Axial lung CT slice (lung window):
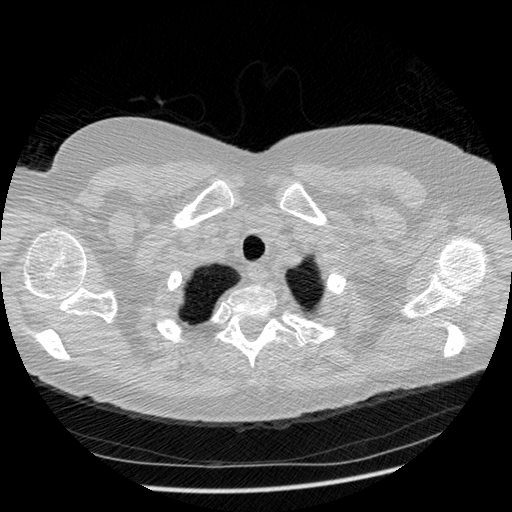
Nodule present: no